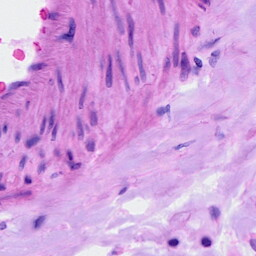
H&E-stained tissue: Ovarian